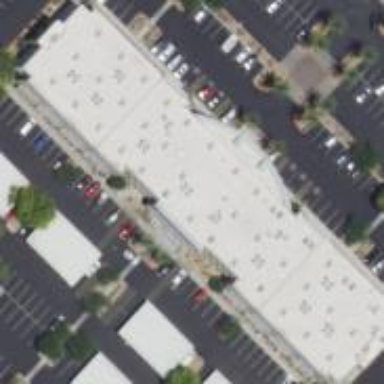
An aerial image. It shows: Commercial building.